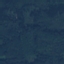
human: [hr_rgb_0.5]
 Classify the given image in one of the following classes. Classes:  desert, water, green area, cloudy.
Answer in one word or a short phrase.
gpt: green area